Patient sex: F
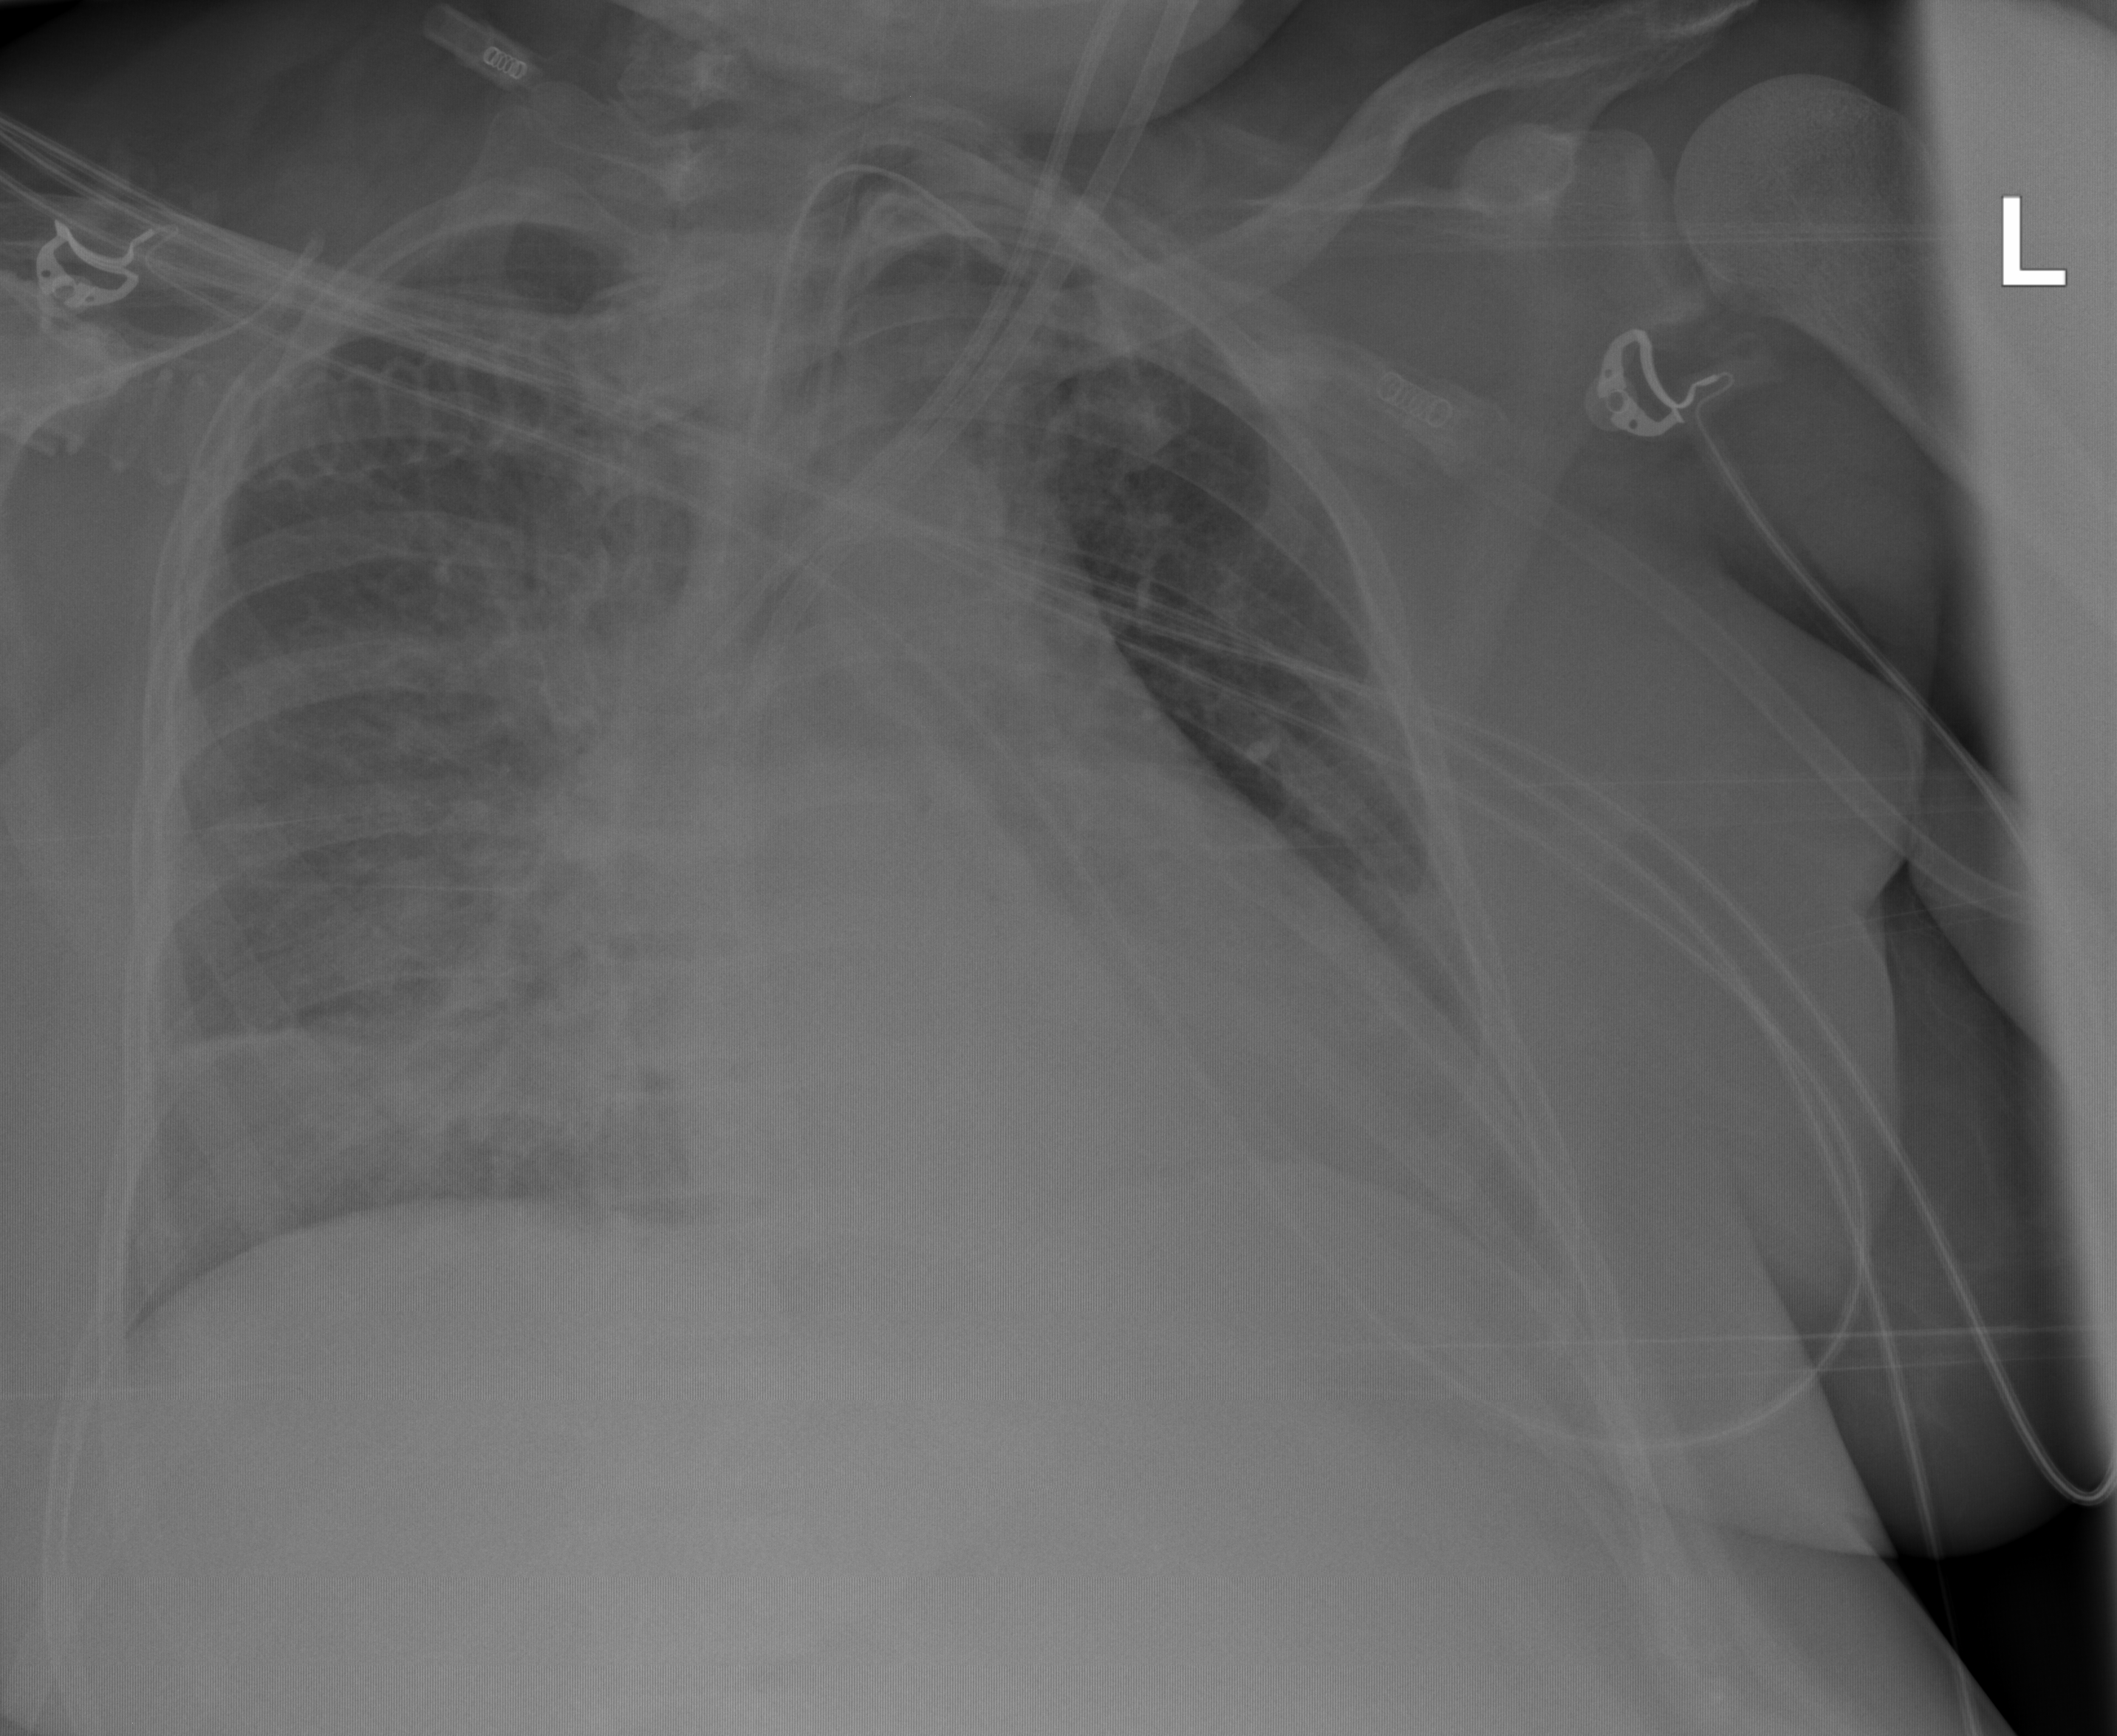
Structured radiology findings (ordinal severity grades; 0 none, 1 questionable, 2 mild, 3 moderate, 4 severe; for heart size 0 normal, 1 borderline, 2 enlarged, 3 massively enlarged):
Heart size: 2
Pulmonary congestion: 2
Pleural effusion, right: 0
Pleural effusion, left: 0
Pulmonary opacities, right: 3
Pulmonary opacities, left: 2
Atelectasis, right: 2
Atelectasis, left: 2